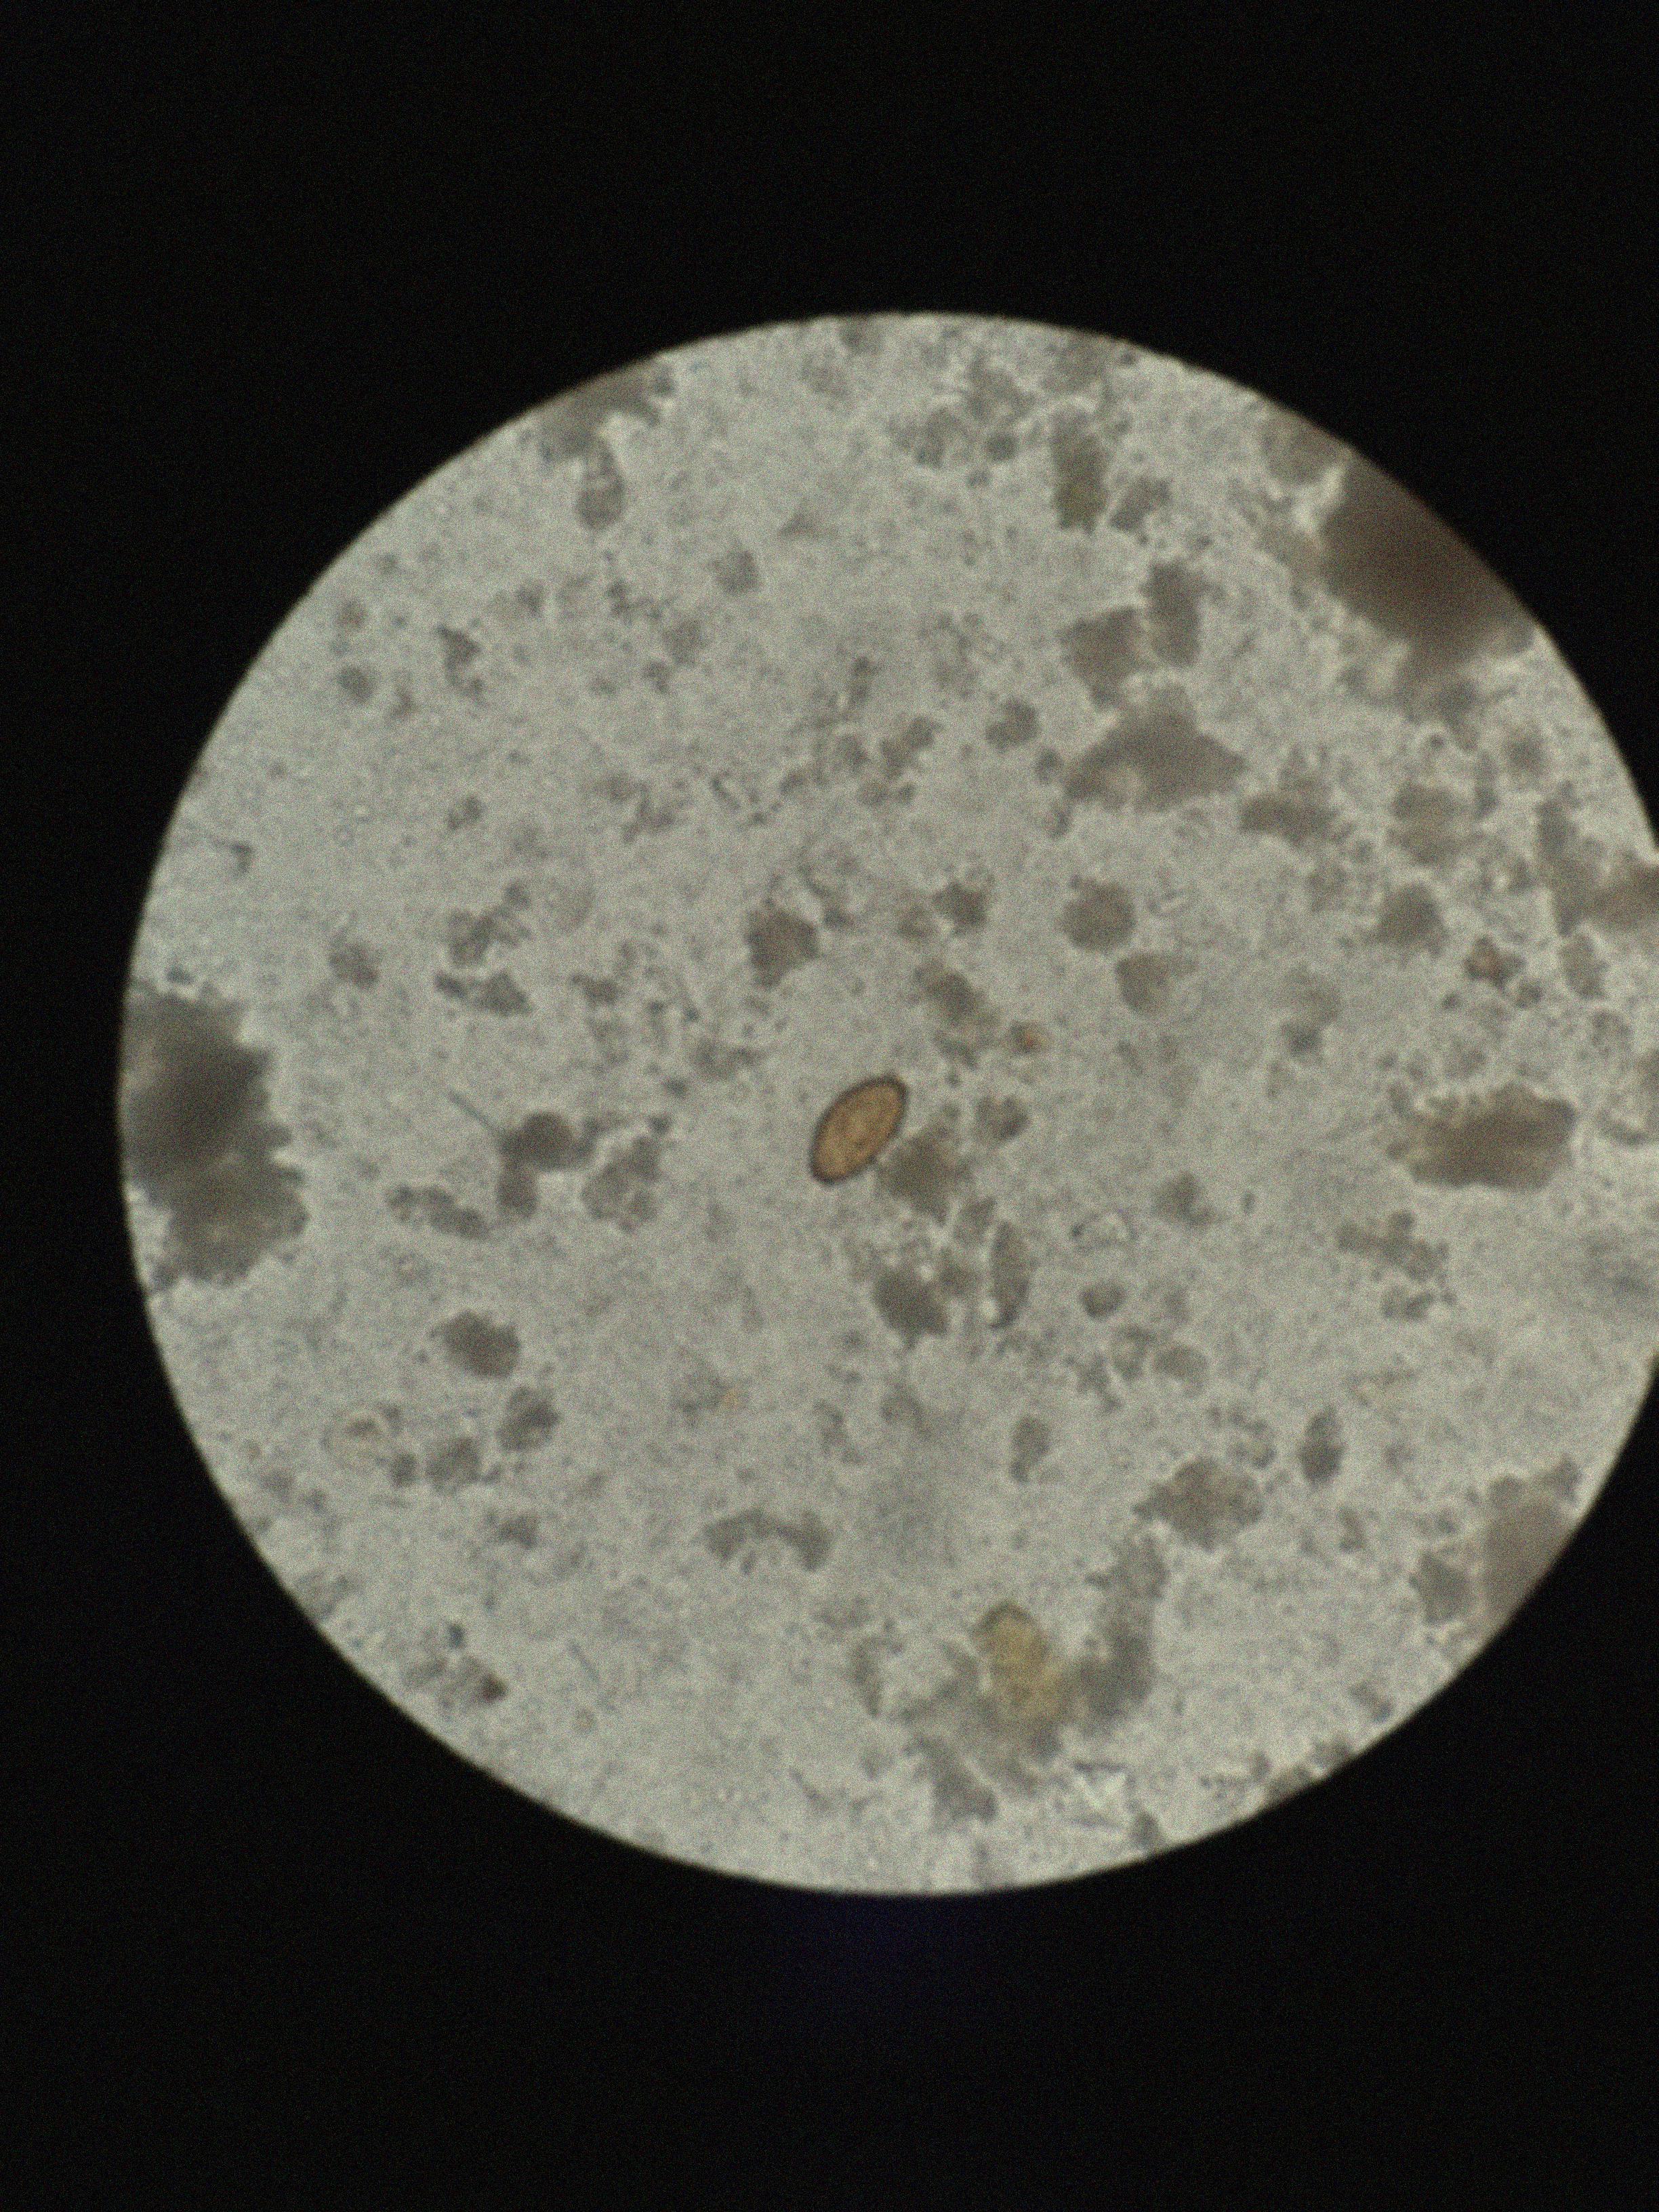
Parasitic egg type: Trichuris trichiura